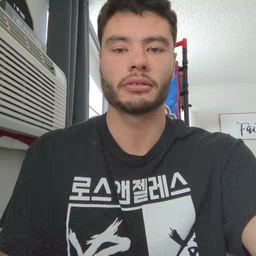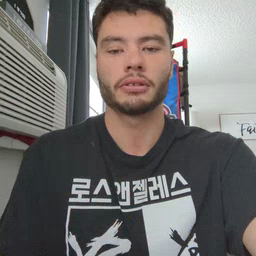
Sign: minemy